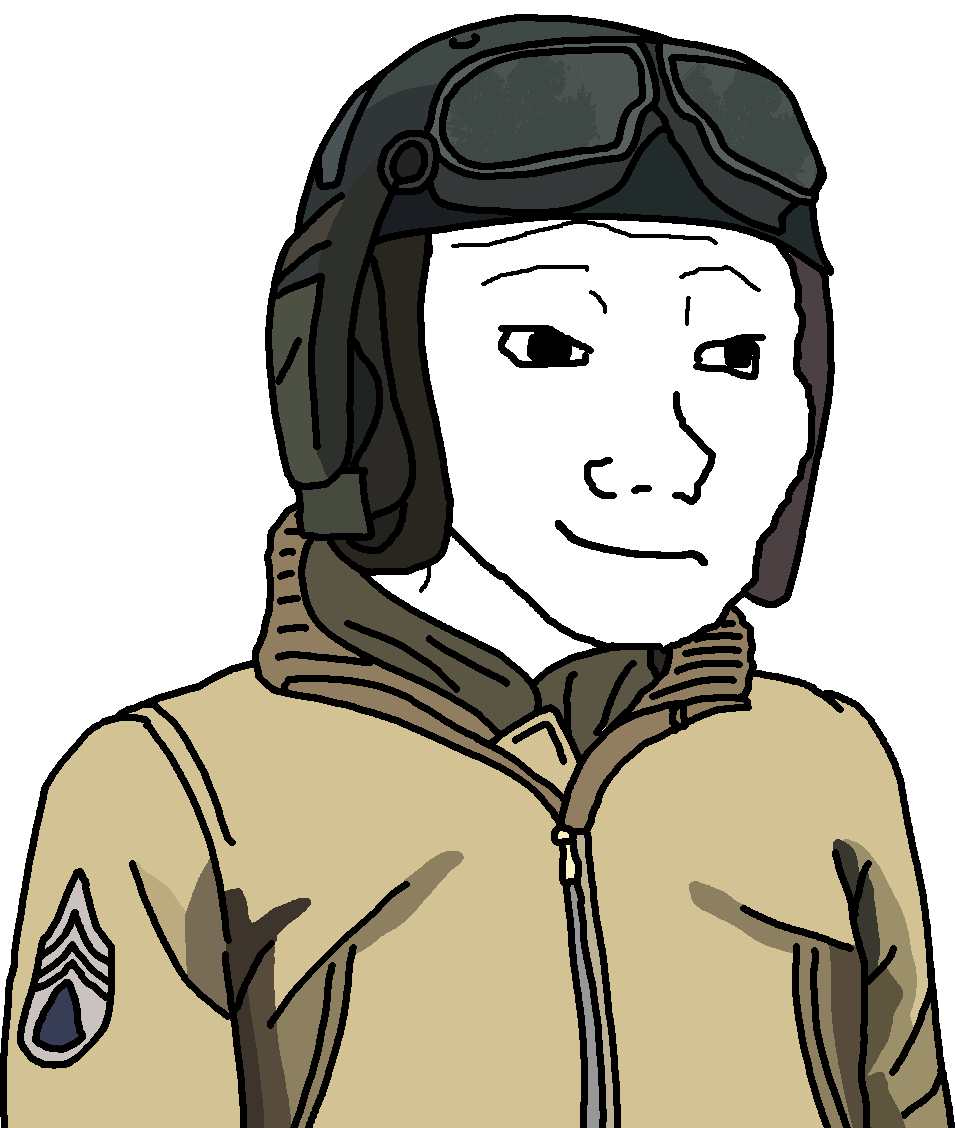
Label: 5_Bloomer